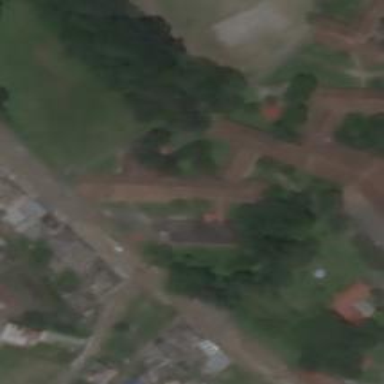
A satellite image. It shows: Free-standing school building with gabled roof made of roof tiles.